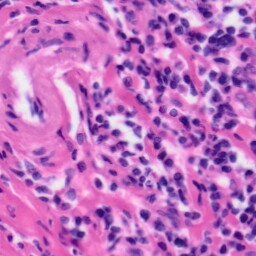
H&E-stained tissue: Tonsil